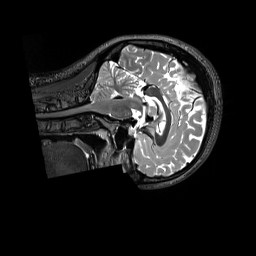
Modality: T2w
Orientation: sagittal
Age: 22
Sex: female
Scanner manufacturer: siemens
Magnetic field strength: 3 T
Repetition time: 3.2 s
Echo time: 0.728 s